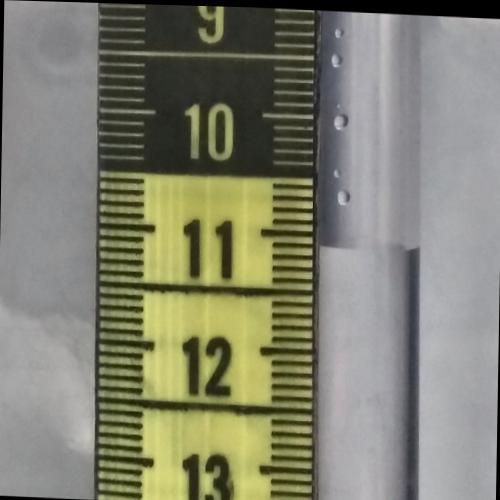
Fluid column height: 11.1 cm